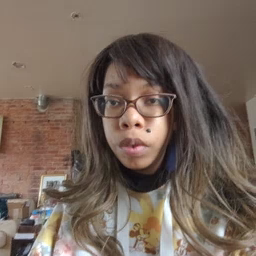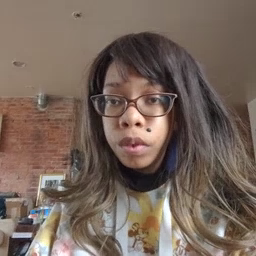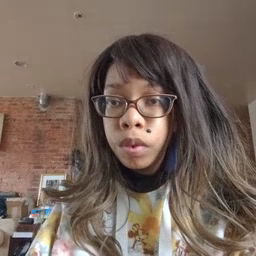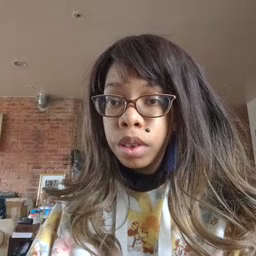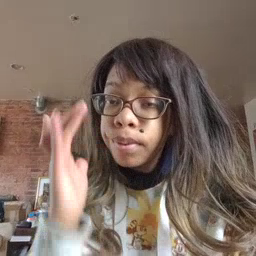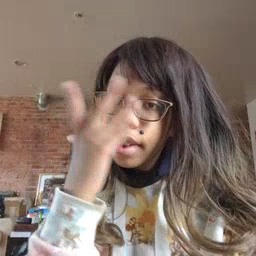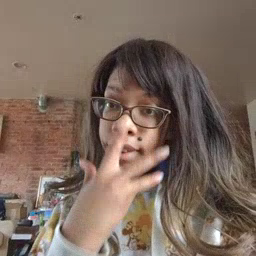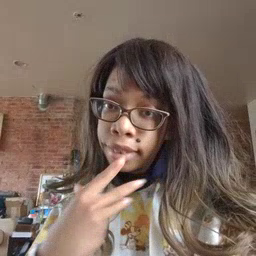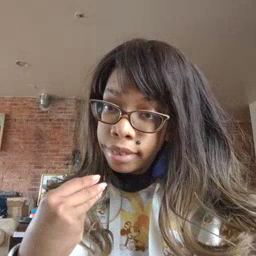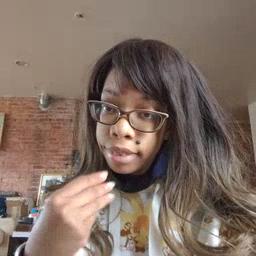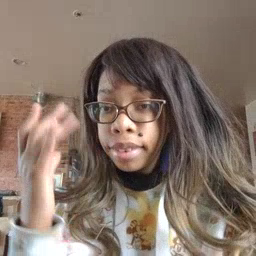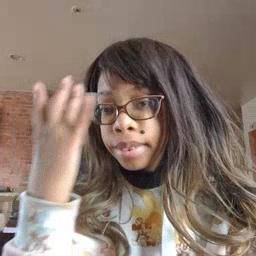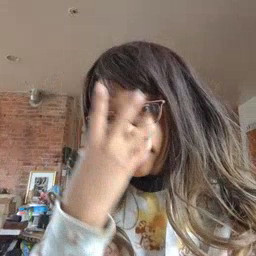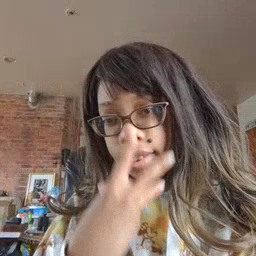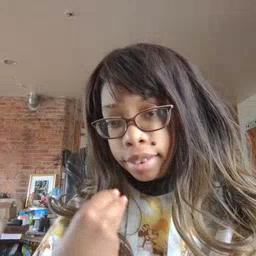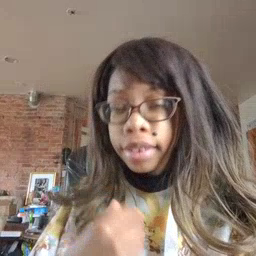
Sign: pretty